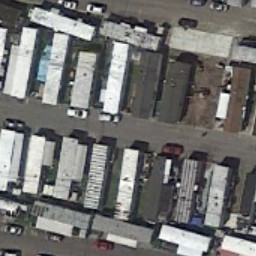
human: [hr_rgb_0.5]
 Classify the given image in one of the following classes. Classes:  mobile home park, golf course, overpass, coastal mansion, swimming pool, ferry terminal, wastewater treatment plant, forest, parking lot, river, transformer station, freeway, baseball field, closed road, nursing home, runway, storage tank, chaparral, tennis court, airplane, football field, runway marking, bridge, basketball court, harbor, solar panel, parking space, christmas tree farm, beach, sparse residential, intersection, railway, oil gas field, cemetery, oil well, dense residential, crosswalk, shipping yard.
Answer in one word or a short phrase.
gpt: mobile home park